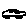
Label: car